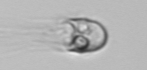
Label: Balanion